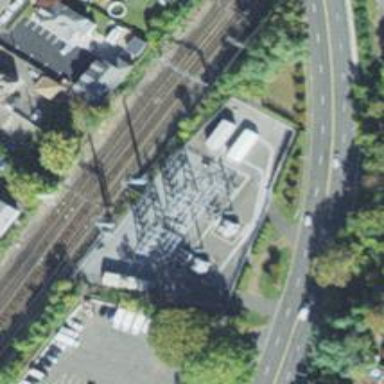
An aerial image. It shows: Switch used for power control.